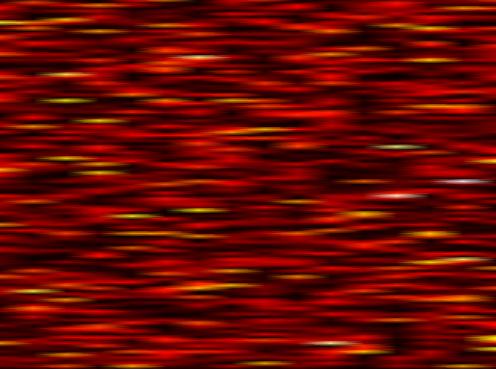
Label: FOFDM